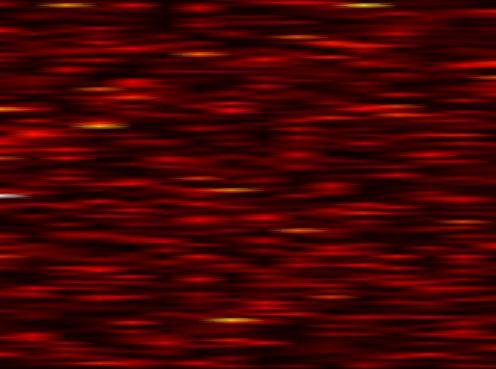
Label: FBMC